【题型】选择题　【知识点】立体几何　【难度】easy
已知正四棱台的上下底面的边长分别为$\sqrt{2}$和$2\sqrt{2}$，体积为$\dfrac{14\sqrt{3}}{3}$，则该正四棱台的外接球体积为（\quad）
\vspace{1em}
\noindent A. $\dfrac{28\pi}{3}$\qquad\qquad B. $\dfrac{32\pi}{3}$\qquad\qquad C. $\dfrac{16\pi}{3}$\qquad\qquad D. $\dfrac{19\pi}{3}$
【解答】
\noindent 【答案】B\\
\noindent 【分析】由棱台的体积公式可得棱台的高，再求棱台的外接球体积即可.\\
\noindent 【详解】由题可知，$S_{\text{上}}=2,S_{\text{下}}=8$，设棱台高为$h$，\\
\noindent 则$V=\dfrac{1}{3}\times\left(2+8+\sqrt{2\times 8}\right)h=\dfrac{14\sqrt{3}}{3}$，解得$h=\sqrt{3}$，

\noindent 根据正四棱台的特性，正四棱台的外接球半径即为四边形$AA_1C_1C$外接圆半径，\\
\noindent 又$A_1C_1=2,AC=4$，$h=\sqrt{3}$，所以$AC_1=\sqrt{9+3}=2\sqrt{3},CC_1=\sqrt{1+3}=2$，\\
\noindent 则$AC_1^2+CC_1^2=AC^2$，所以$\triangle ACC_1$为直角三角形，\\
\noindent 故$AC$为四边形$AA_1C_1C$外接圆直径，\\
\noindent 正四棱台的外接球半径$R=2$，体积$V=\dfrac{4}{3}\pi R^3=\dfrac{32}{3}\pi$.\\
\noindent 故选：B.
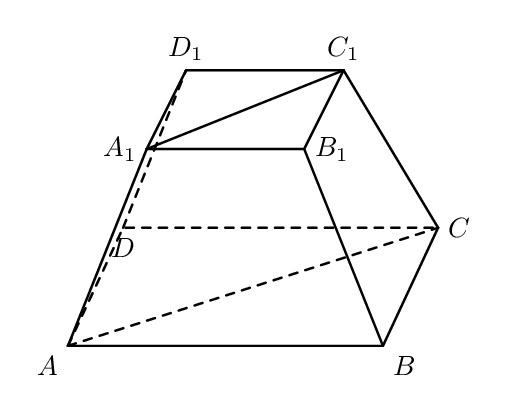